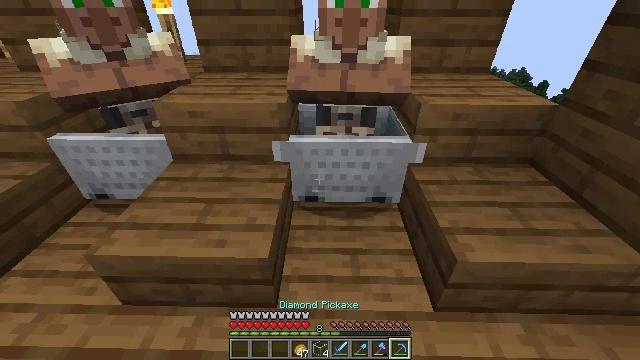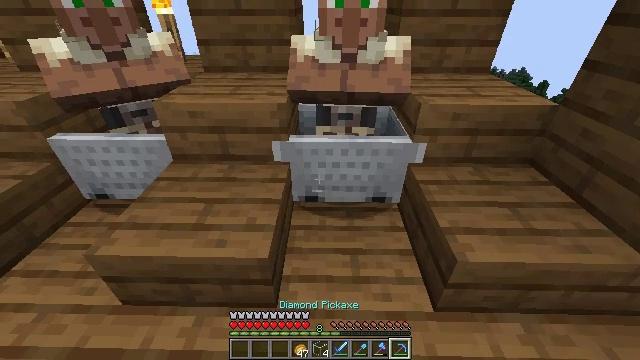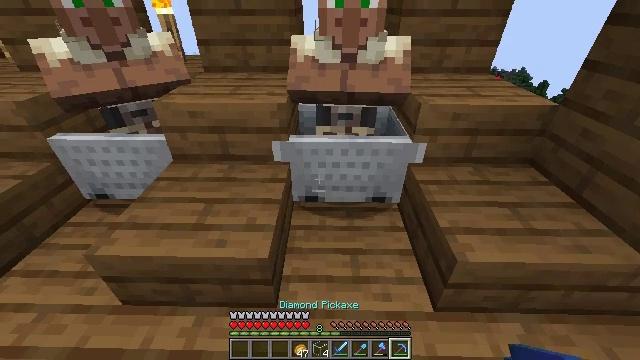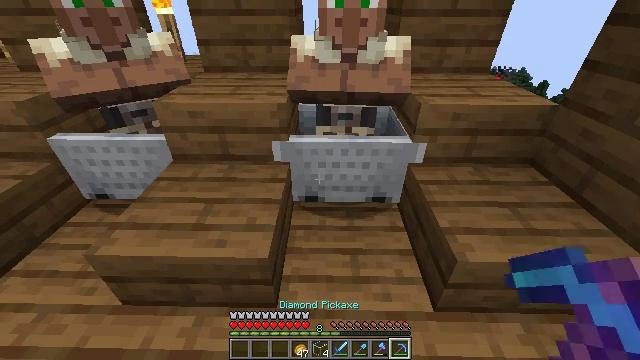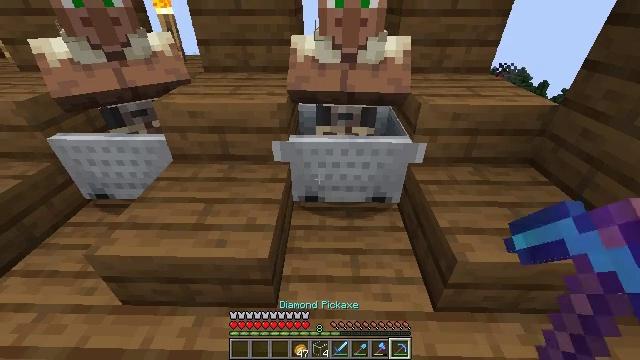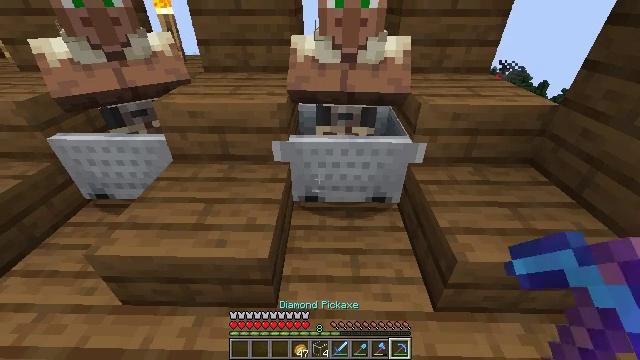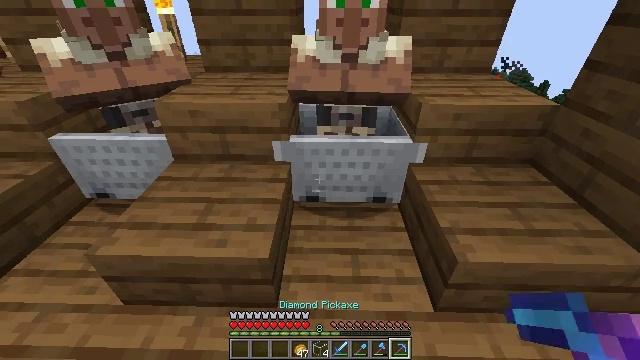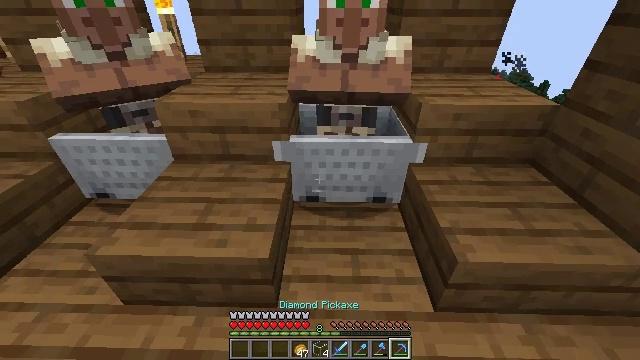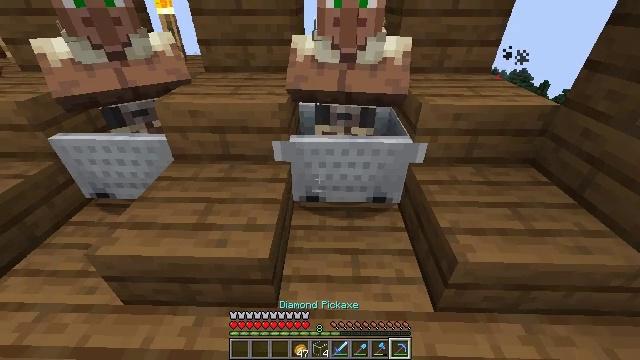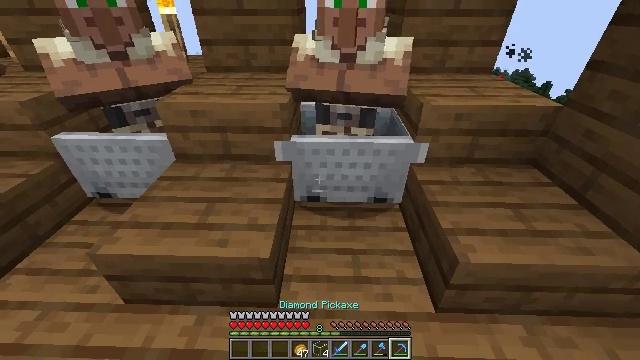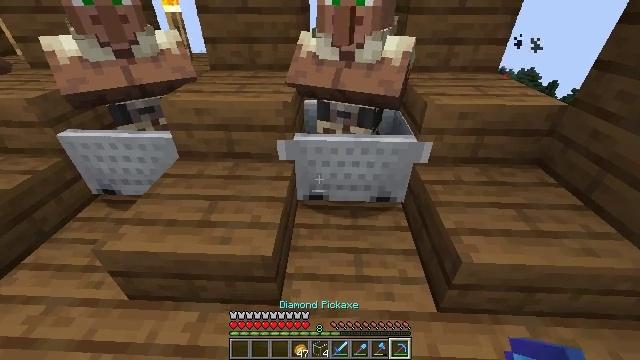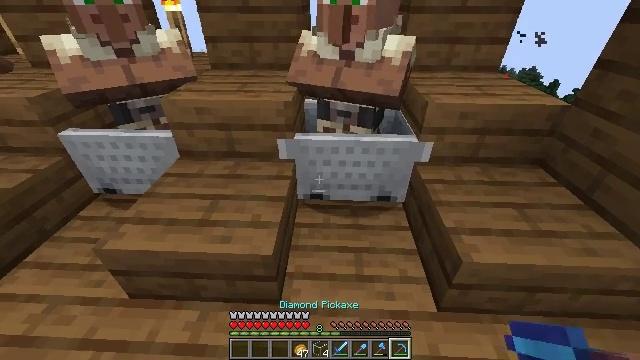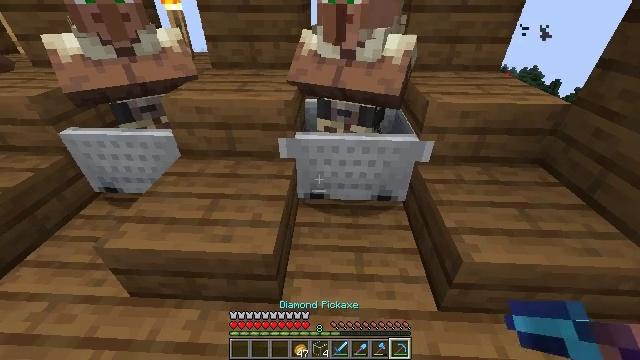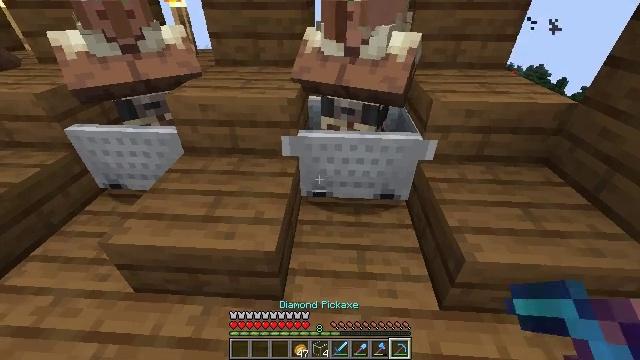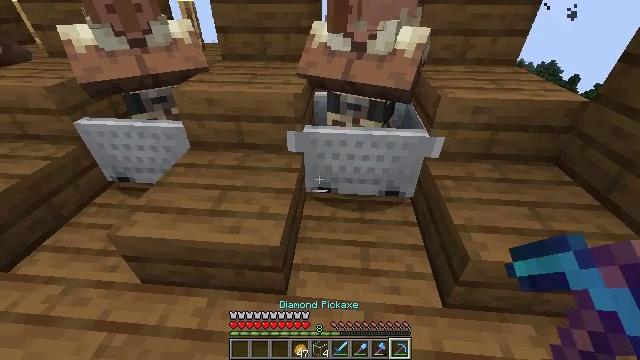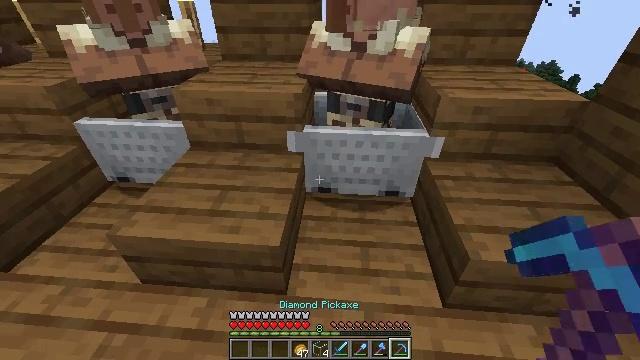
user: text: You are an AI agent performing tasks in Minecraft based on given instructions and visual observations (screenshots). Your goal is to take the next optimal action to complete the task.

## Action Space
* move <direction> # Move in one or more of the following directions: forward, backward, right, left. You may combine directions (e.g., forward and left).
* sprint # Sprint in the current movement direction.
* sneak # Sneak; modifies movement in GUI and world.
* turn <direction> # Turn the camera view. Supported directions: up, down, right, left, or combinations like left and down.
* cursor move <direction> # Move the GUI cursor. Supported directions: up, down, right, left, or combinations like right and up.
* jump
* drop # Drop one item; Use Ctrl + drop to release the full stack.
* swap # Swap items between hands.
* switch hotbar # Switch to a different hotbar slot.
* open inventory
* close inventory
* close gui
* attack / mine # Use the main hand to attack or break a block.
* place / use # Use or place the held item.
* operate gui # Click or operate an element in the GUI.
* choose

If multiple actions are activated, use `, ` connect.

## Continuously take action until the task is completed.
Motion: motion action
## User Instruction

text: Remove a spruce sign from the inventory.
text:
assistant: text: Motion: no_op
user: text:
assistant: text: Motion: no_op
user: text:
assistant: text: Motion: no_op
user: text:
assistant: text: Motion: no_op
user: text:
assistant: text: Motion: no_op
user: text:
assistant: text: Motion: no_op
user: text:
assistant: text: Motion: no_op
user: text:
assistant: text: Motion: no_op
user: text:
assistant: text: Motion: no_op
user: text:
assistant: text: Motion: no_op
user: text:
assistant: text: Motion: no_op
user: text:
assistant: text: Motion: no_op
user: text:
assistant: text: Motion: no_op
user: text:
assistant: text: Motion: turn left
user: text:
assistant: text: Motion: no_op
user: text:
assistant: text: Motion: no_op
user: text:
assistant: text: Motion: attack / mine
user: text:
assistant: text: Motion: attack / mine
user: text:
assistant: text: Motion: attack / mine
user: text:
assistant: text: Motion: no_op
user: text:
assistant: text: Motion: no_op
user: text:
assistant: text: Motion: no_op
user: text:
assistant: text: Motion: no_op
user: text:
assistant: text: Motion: turn right and down
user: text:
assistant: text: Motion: turn right and down
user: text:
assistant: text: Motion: no_op
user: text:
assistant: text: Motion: no_op
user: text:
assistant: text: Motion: move forward
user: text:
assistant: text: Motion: move forward
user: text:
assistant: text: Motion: move forward